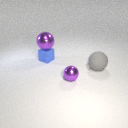
small purple metal sphere to the right of small blue rubber cube